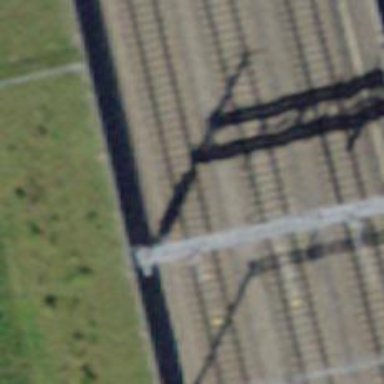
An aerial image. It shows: Railway track with contact line for electrification.